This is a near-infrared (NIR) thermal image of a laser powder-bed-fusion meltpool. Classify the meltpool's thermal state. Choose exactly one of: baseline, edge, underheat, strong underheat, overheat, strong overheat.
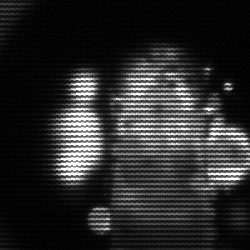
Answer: strong underheat